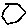
Label: hexagon